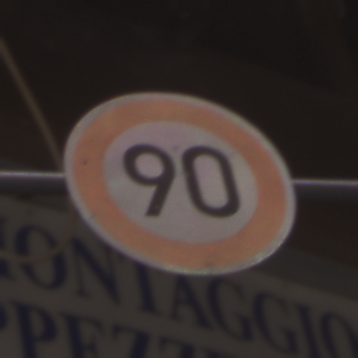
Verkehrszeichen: Geschwindigkeit90
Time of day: MorningAfternoon
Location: Outdoor (Urban)
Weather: Clear
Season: NotSpecified
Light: Natural